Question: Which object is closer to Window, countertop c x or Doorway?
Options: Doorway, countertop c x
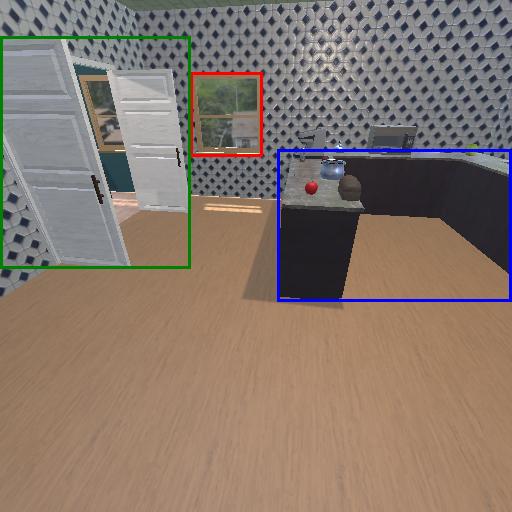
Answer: Doorway